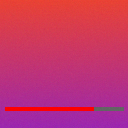
Screen state: on